Question: This code
'''
library(ggplot2)
test=read.table(text=
"group fillcd percent
1 1 73.2
1 2 73.8
1 3 78.6
2 1 78.1
2 2 95.6
2 3 95.5
", header=TRUE, sep="" )
test$fill <- factor(test$fillcd, labels=c("XX", "EE", "BB"))
test$text=paste(test$percent,"%")
ggplot(data=test,
aes(group, percent, fill=fill)) +
geom_bar(stat="identity",position="dodge")+
coord_flip()+
geom_text(data = test, aes(y = percent, x = group, label = text ))
'''
produces the following graph:

How can I obtain the midpoints of the bars in order to place a label there?
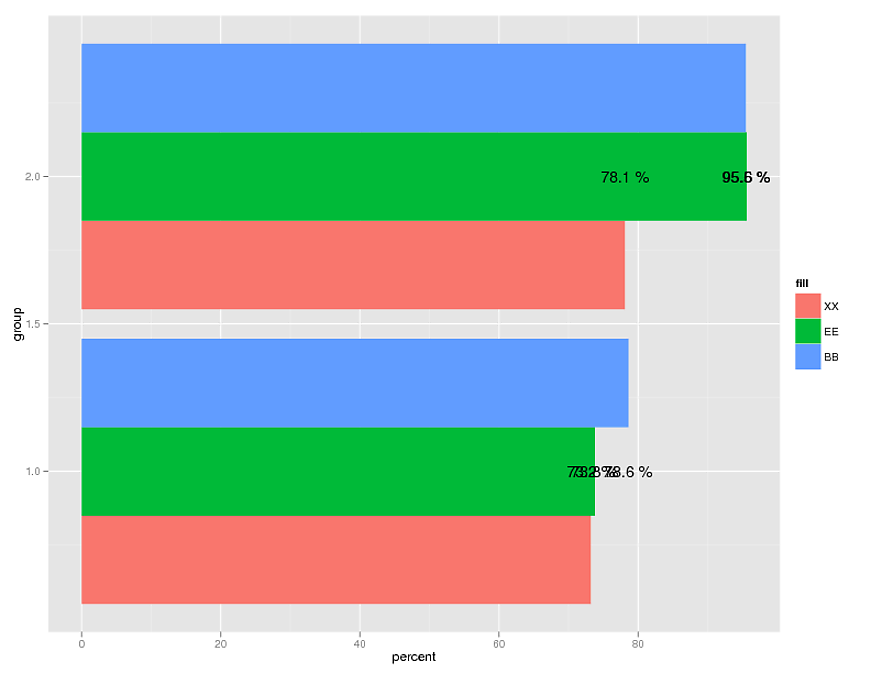
Answer: I'm not sure if you mean horizontal or vertical midpoint, but maybe the following example will help:
'''
ggplot(data=test,
aes(group, percent, fill=fill)) +
geom_bar(stat="identity",position=position_dodge(width = 0.9))+
coord_flip()+
geom_text(data = test, aes(y = percent/2, x = group, label = text ),
position = position_dodge(width = 0.9))
'''

The key is 'position_dodge'.